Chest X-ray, AP view. Patient: 15 years old, sex M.
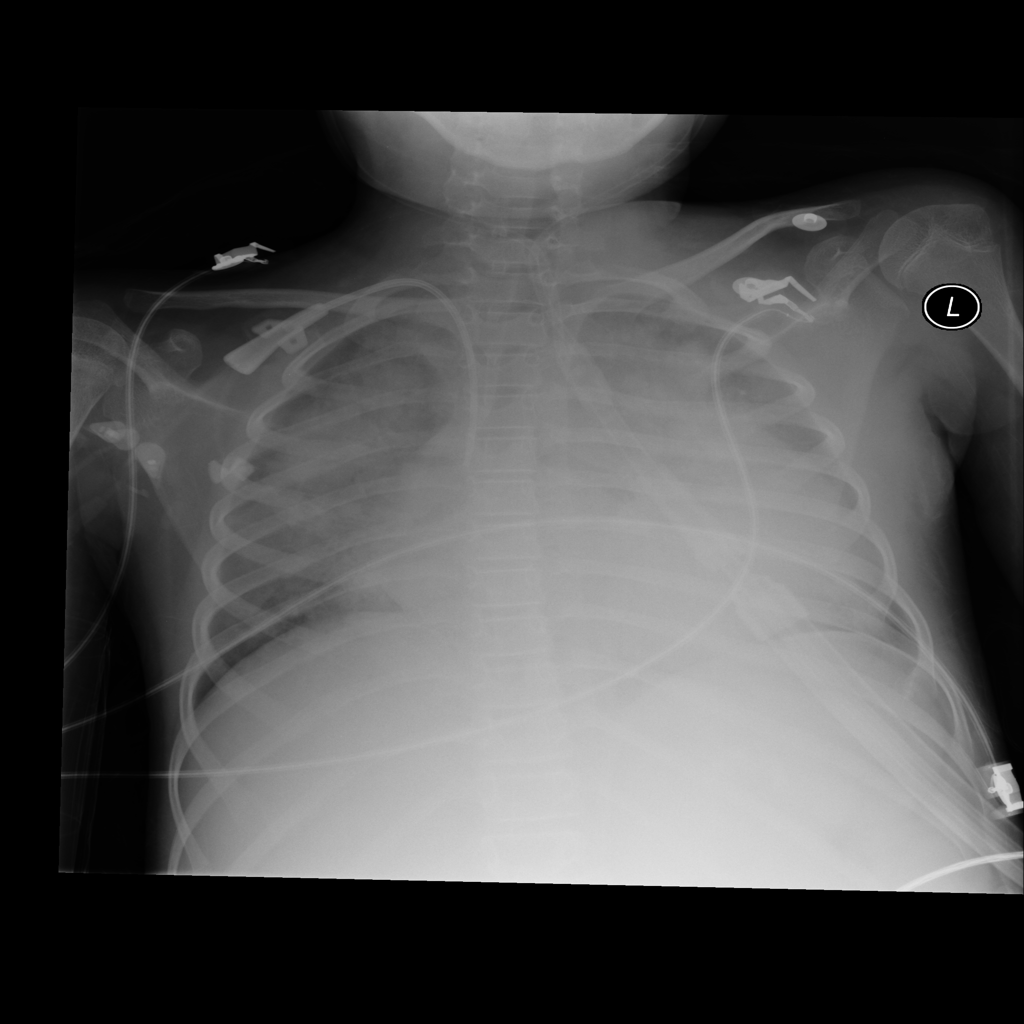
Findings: Cardiomegaly, Edema, Effusion, Infiltration, Pneumonia